Question:
I have try the 'GaussianBlur' and 'adaptiveThreshold', but this kind of back decorative pattern troubles me a lot.
Can I try something else? Any Ideas?
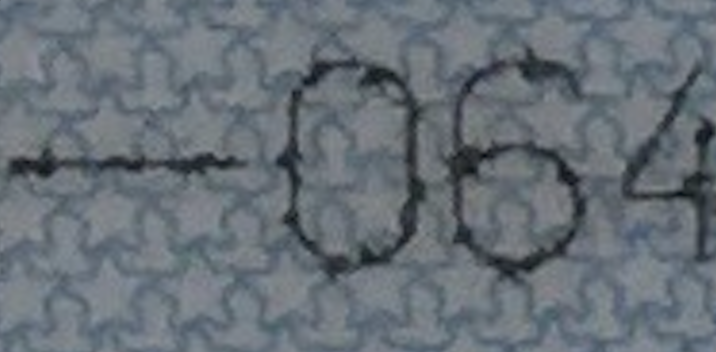
Answer: This is the full code for the solution:
'''
import cv2
import numpy as np
img = cv2.imread('test.png', 0)
img2 = np.zeros_like(img)
cv2.threshold(img,0,255,cv2.THRESH_BINARY+cv2.THRESH_OTSU,img)
image, contours, hier = cv2.findContours(img, cv2.RETR_TREE,cv2.CHAIN_APPROX_NONE)
for c in contours:
if cv2.contourArea(c)>50:
cv2.drawContours(img2, c, -1, (255, 255, 255), -1)
kernel = np.ones((40, 10), np.uint8)
img2 = cv2.morphologyEx(img2, cv2.MORPH_CLOSE, kernel)
cv2.imshow("image", img2)
cv2.waitKey(0)
'''
First you should binarize the image using 'cv2.THRESH_BINARY' and 'cv2.THRESH_OTSU' methods. The result would be like this:

After that you should remove noises in the result image. For that what I did here is, I get contours of the image using 'cv2.findContours' and calculated the 'cv2.contourArea'. Then using a threshold filtered out small contours in order to remove noises. After that to combine eroded characters I performed 'cv2.morphologyEx'.
Final result is like this: